Question: Have a look, into this
I've a lot's of news into my website. and i'm showing all that news using 'select * from table_name' using MySql database.
You know, showing all much news into one page looks so buggy. Now I've planned that i would show only titles(means using 'h1' tag) into my one web page but if clients click on that title. It must suppose to redirect with full news of web page of that title. Is it possible? I guess so.. Because 'sciencealert.com' do the same thing.
Can you please help me?
Some peoples are suggesting me to use 'anchor tag'. But I put my news into database. Then how is it possible to redirect on particular Webpage? Any tricks?
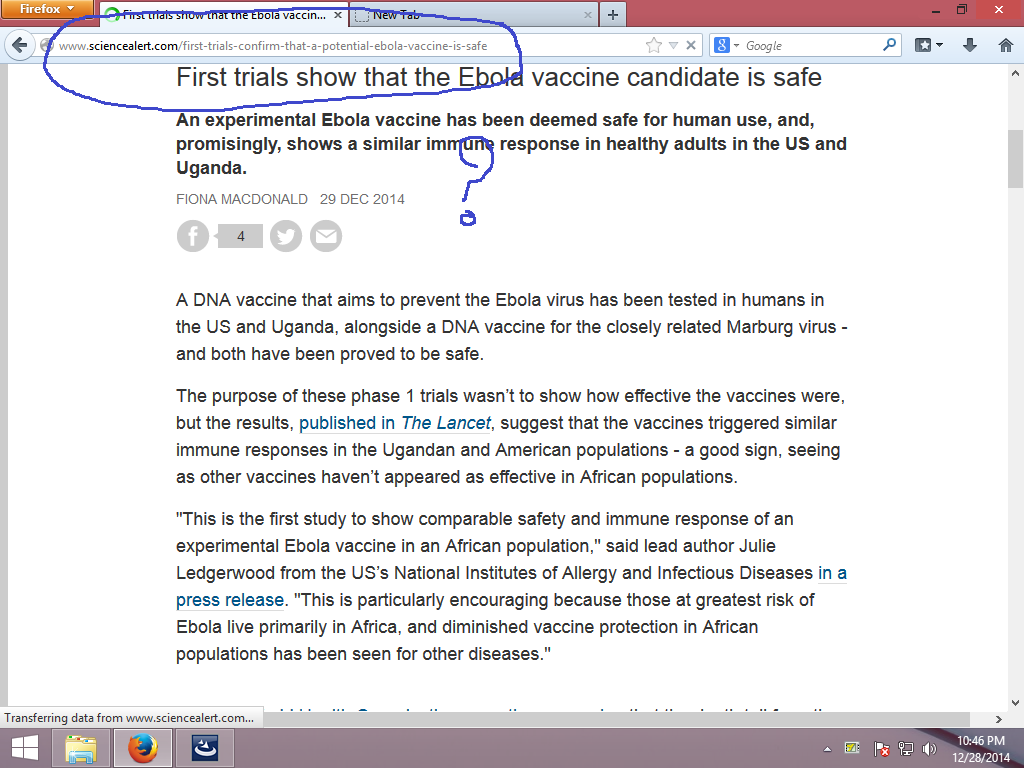
Answer: Use
'''
<a href="detail.jsp?newsID=id">
<h1>news title</h1>
</a>
'''
in 'detail.jsp' page write code to retrieve new with specified id that is 'newsID'
write sql query - 'select * from news where newsid = id'
display all data on that page